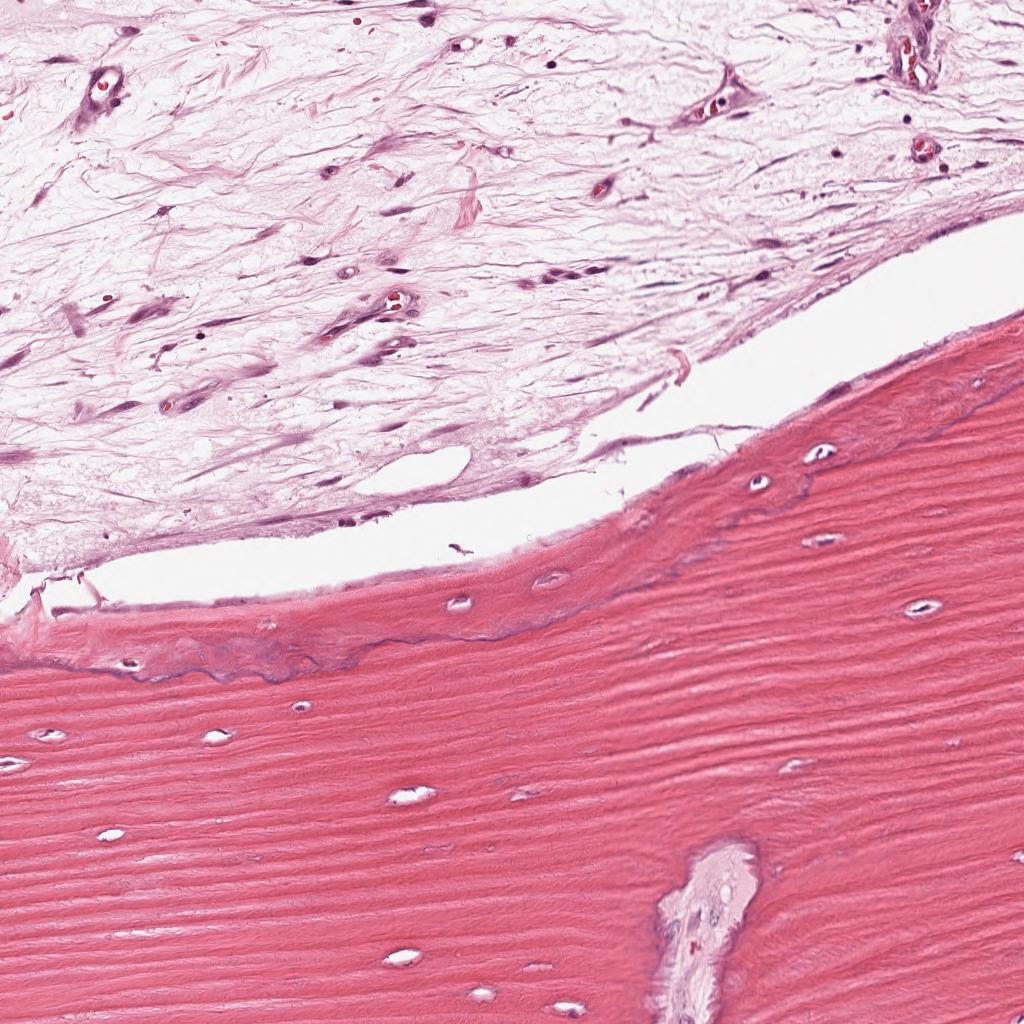
Label: Non-Viable-Tumor